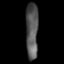
Tissue: lung
Cell type: Epithelial cells
Senescence score: 0.2253
Nuclear area (px): 694
Mean DAPI intensity: 86.192